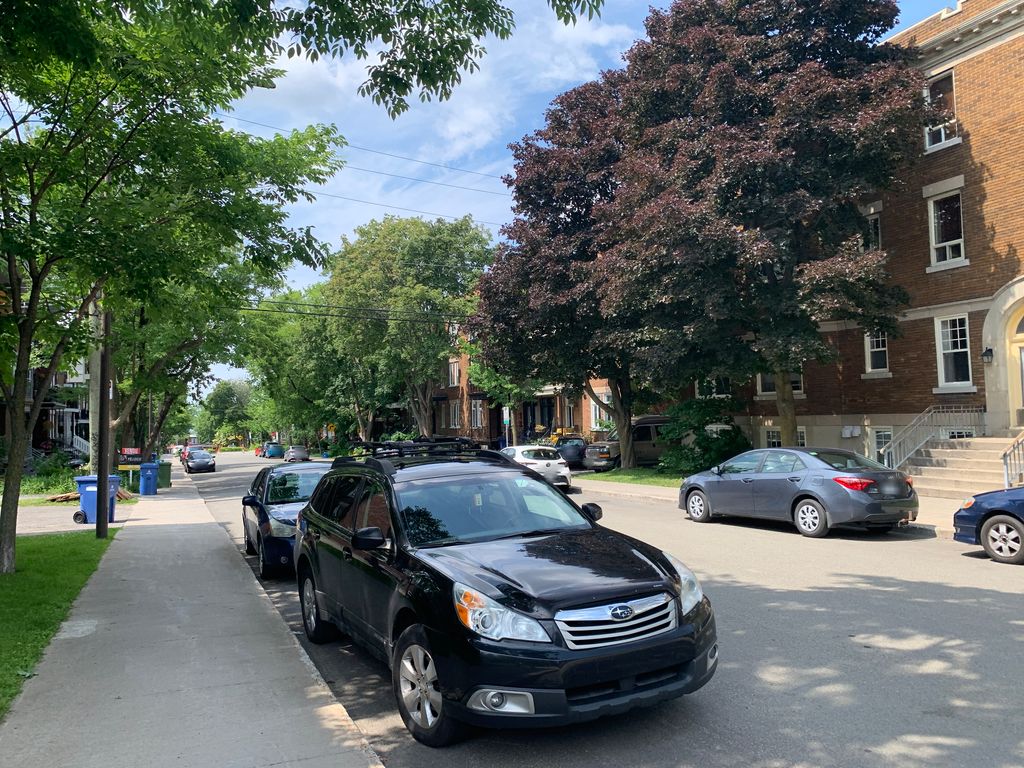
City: quebec_city